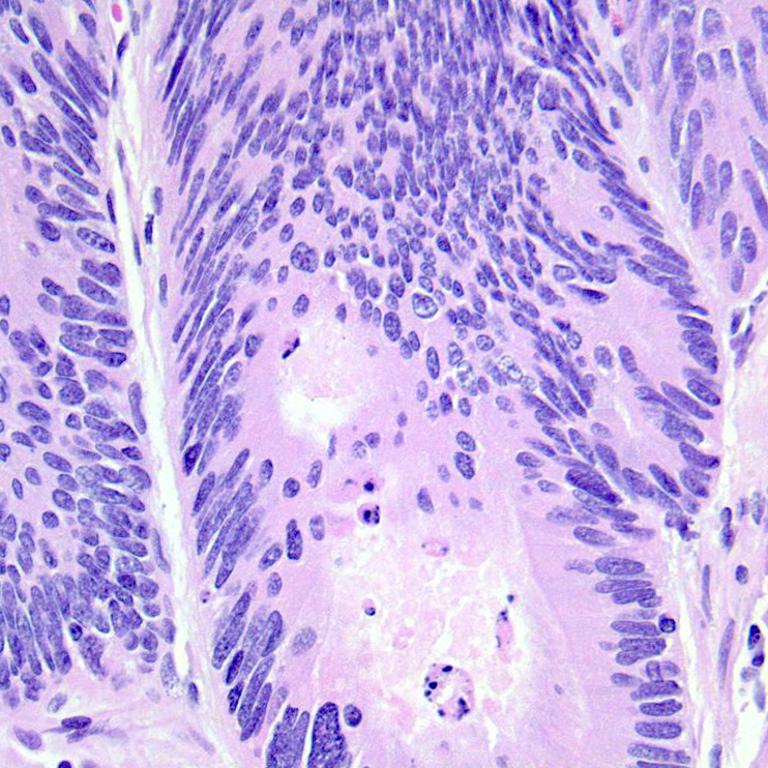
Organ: colon
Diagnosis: adenocarcinomas